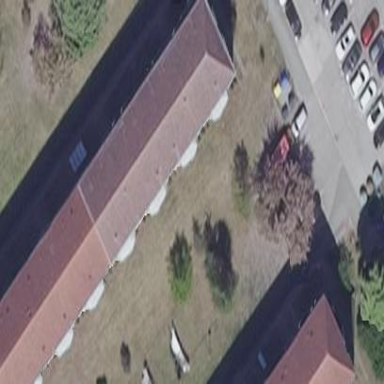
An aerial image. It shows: Building with hipped roof.